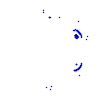
Particle: electron